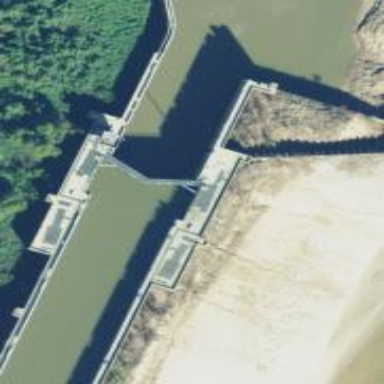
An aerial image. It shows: Lock gate along waterway.